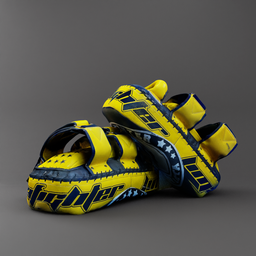
Label: tools